Question: I am trying to visualize time series data. I have set of which are indicating snow movement distance and an that possibly has an effect on the snow movement. That is why it is meaningful to graph them together to see if snow movement (detected by the loggers) is influenced by these environmental factors. I have a file containing and . The weather data is measured while the loggers measure ! I have managed to visualize them together so far, however, my professor wants me to visualize the loggers as a group by presenting (instead of 5 lines) that always shows the minimum and maximum value of the loggers at a certain time point. I am using . I've tried to make such area by using ribbon but it is not so straight forward with my dataset. The line are crossing and often the loggers that have the min and max value switch. I don't know if joining them in a single dataset would help but this is also not possible because they don't have the same length. Furthermore, its not like all 5 loggers have measurements at the same time. They log only when there is movement. Here is my code and the graph that it creates. Unfortunately, I am not sure how to reproduce the data. I am more than glad to share it with you somehow.
'''
#install.packages("patchwork")
library(ggplot2)
library(scales)
library(patchwork)
Sys.setlocale(category = "LC_ALL", locale = "english")
startTime <- as.Date("2017-10-01")
endTime <- as.Date("2018-06-30")
start_end <- c(startTime,endTime)
################################################## FALL LINE 1 #########################################################
logger1 <- read.csv("F1_17_18_167.csv",header=TRUE, sep=";")
logger1$date <- as.Date(logger1$Date, "%d.%m.%Y")
logger2 <- read.csv("F1_17_18_186.csv",header=TRUE, sep=";")
logger2$date <- as.Date(logger2$Date, "%d.%m.%Y")
logger3 <- read.csv("F1_17_18_031.csv",header=TRUE, sep=";")
logger3$date <- as.Date(logger3$Date, "%d.%m.%Y")
logger4 <- read.csv("F1_17_18_091.csv",header=TRUE, sep=";")
logger4$date <- as.Date(logger4$Date, "%d.%m.%Y")
logger5 <- read.csv("F1_17_18_294.csv",header=TRUE, sep=";")
logger5$date <- as.Date(logger5$Date, "%d.%m.%Y")
station <- read.csv("aggregates.csv",header=TRUE, sep=",")
station$date <- as.Date(station$Group.1, "%Y-%m-%d")
ggplot()+
geom_line(data = station, aes(x = date, y = Mean_snowheight ,color = "Mean Snowheight"),na.rm = TRUE, size = 1)+
scale_x_date(limits=start_end,breaks=date_breaks("1 month"),labels=date_format("%b %y"))+
scale_y_continuous(limits= c (0,115))
ggplot()+
geom_line(data = logger1, aes(x = date, y = AccuDist, color = "167 (mid-bottom)"),na.rm= TRUE, size = 1)+
geom_line(data = logger2, aes(x = date, y = AccuDist, color = "186 (top-middle)"),na.rm= TRUE, size = 1)+
geom_line(data = logger3, aes(x = date, y = AccuDist, color = "31 (top)"),na.rm= TRUE, size = 1)+
geom_line(data = logger4, aes(x = date, y = AccuDist, color = "91 (bottom)"),na.rm= TRUE, size = 1)+
geom_line(data = logger5, aes(x = date, y = AccuDist, color = "294 (middle)"),na.rm= TRUE, size = 1)+
geom_line(data = station, aes(x = date, y = Mean_snowheight*11.49 ,color = "Mean snowheight"),na.rm = TRUE, size = 1) +
ggtitle("Fall line 1") +
labs(color = "")+
xlab("Season 17/18")+
ylab("Accumulated Distance [mm]")+
scale_x_date(limits=start_end,breaks=date_breaks("1 month"),labels=date_format("%b %y"))+
scale_y_continuous(sec.axis = sec_axis(~./11.49,name = "Mean snowheight [cm]"),limits = c(0,1500))+
scale_color_manual("", guide = "legend",
values = c("167 (mid-bottom)"= "darkorange2",
"186 (top-middle)" = "darkgreen",
"31 (top)" = "red",
"91 (bottom)" = "blue",
"294 (middle)" = "purple",
"Mean snowheight" = "black"))+
theme(legend.position="bottom",
#legend.title = element_blank(),
axis.text.x = element_text(angle = 50, size = 10 , vjust = 0.5),
axis.text.y = element_text(size = 10, vjust = 0.5),
panel.background = element_rect(fill = "gray100"),
plot.background = element_rect(fill = "gray100"),
panel.grid.major = element_line(colour = "lightblue"),
plot.margin = unit(c(1, 1, 1, 1), "cm"),
plot.title = element_text(hjust = 0.5, size = 22))
'''
You can see what graph this code produces:

If you ignore the environmental factor for a second (black line) you are left the snow movement distance over the winter period for each logger (the colored lines). My aim is to fill the area that is always between the lowest and highest line.
Let me know if I need to upload the data somewehere. This is how it the logger data looks like: <URL>.
Thanks in advance.
Regards,
Zorin
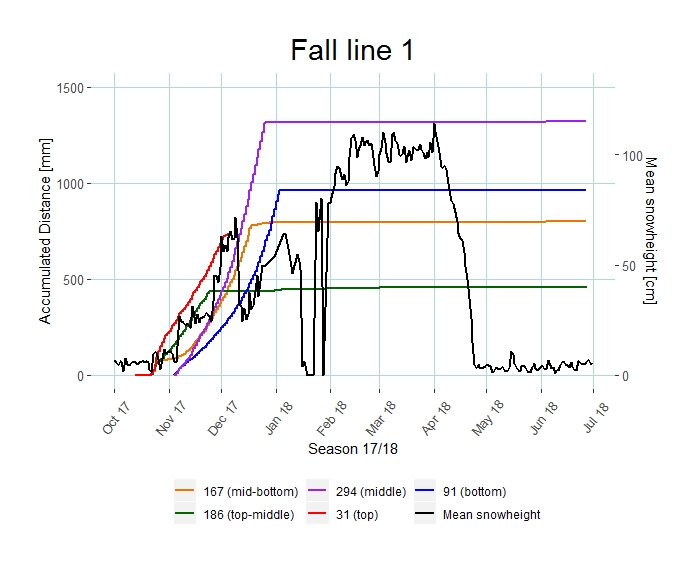
Answer: This is actually a tougher than it seems at first. Your goal as I understand is to fill in the area in your line plot between the "lowest" and the "highest" lines. This is made more difficult by the fact what is the lowest and highest line may change places throughout the plot, so you cannot simply choose to plot between one of the logs and another log. It's also made difficult by the fact that your x axis value is a date, so not all logs collect data on the same date and time.
First of all, I'll be ignoring a bit of your personal aesthetics you added and also removing the line you included for Mean snow height (from the dataframe 'station') for ease of showing you the solution I have.
### Data Preparation
To begin, I noticed that you have included a 'geom_line()' call for each individual logging station dataset ('logger1' through 'logger5'). While the method certainly works (and you do it in a way that gives you the solution you desire), it's much better practice to combine all logs into one dataset and this is going to be necessary in order for the solution I'm proposing to work anyway. Luckily, it's pretty simple to do this: just use 'rbind()' to combine the datasets. Critically - you'll need to create a new column for each (called 'id' here) that maintains the identity of the logging station of origin. You can then use that new 'id' column as your 'color=' aesthetic and draw all 5 lines using one 'geom_line()' call.
One small problem I ran into is that your datasets had slightly different column names (some were caps, some were not...). They were all in the same order, so it wasn't too difficult to make them all the same before combining... it just added another step. Finally, I converted the 'date' column to date format.
'''
# create the id column
logger1$id <- 'logger1'
logger2$id <- 'logger2'
logger3$id <- 'logger3'
logger4$id <- 'logger4'
logger5$id <- 'logger5'
# fixing inconsistency in column names
my_column_names <- names(logger1)
names(logger2) <- my_column_names
names(logger3) <- my_column_names
names(logger4) <- my_column_names
names(logger5) <- my_column_names
# make one big df
loggers <- rbind(logger1, logger2, logger3, logger4, logger5)
loggers$date <- as.Date(loggers$date)
'''
You can now recreate the plot in a more simple way:
'''
ggplot(loggers, aes(x=date, y=AccuDist)) + theme_bw() +
geom_line(aes(color=id), size=1)
'''
<URL>
### Finding the Running Minimum and Maximum
In order to create the fill, I'm using 'geom_ribbon()', which needs aesthetics 'ymin' and 'ymax'. You have to set those first though, and they need to be "running minimum" and the "running maximum", which means they will change as you progress through the data. For this, I'm using two functions shown below 'min_vect()' and 'max_vect()'.
'''
# find the "running maximum"
max_vect <- function(ac) {
curr_max <- 0
return_vector <- vector(mode = 'numeric', length=length(ac))
for(i in 1:length(ac)) {
if(ac[i] > curr_max) {
curr_max <- ac[i]
}
return_vector[i] <- curr_max
}
return(return_vector)
}
# find the "running minimum"
min_vect <- function(ac) {
curr_min <- max(ac)
return_vector <- vector(mode = 'numeric', length=length(ac))
for(i in length(ac):1) {
if(ac[i] < curr_min) {
curr_min <- ac[i]
}
return_vector[i] <- curr_min
}
return(return_vector)
}
'''
The idea is that for the maximum, you step through an (ordered) vector and if the number is higher than the previous maximum number, it becomes the new maximum. The same strategy is used for the running minimum, albeit we have to step through the ordered vector in reverse.
In order to apply the functions to create new columns, the dataset needs to be ordered first in order for it to work properly:
'''
# must arrange by date and time first!
loggers <- loggers %>% arrange(date, TIME)
# add your new columns
loggers$min_Accu <- min_vect(loggers$AccuDist)
loggers$max_Accu <- max_vect(loggers$AccuDist)
'''
### The Finale
And now, the plot. Basically it's the same, and I'm using 'geom_ribbon()' as described above. For a bonus, I'm also using 'scale_color_discrete()' to set the legend title and labels, just to show you that you can code that in afterwards (and it will still be easier than having separate 'geom_line()' calls.
'''
logger_list <- c('Log 1', 'Log 2', 'Log 3', 'Log 4', 'Log 5')
ggplot(loggers, aes(x=date, y=AccuDist)) +
theme_bw() +
geom_ribbon(aes(ymin=min_Accu, ymax=max_Accu), alpha=0.2) +
geom_line(aes(color=id), size=1) +
scale_color_discrete(name='Log ID Num', labels=logger_list)
'''
<URL>